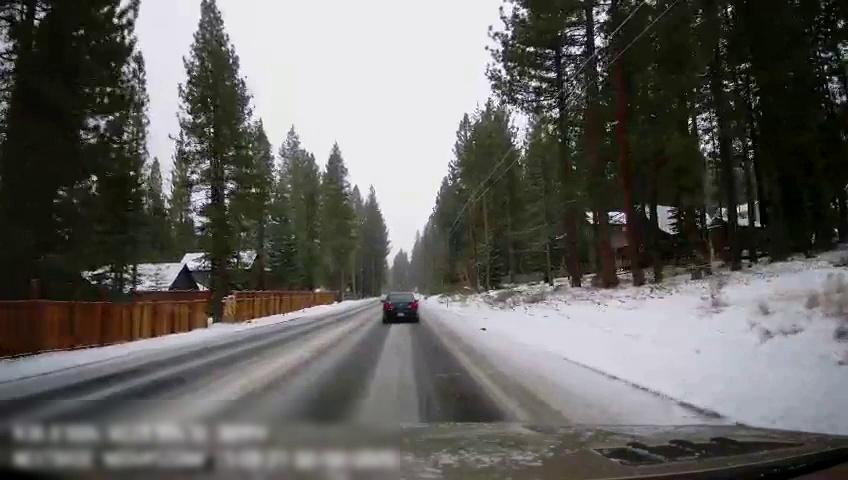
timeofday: Day
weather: Snowy
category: Drivable Space
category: Vehicles | Car
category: Lanes | Current Lane